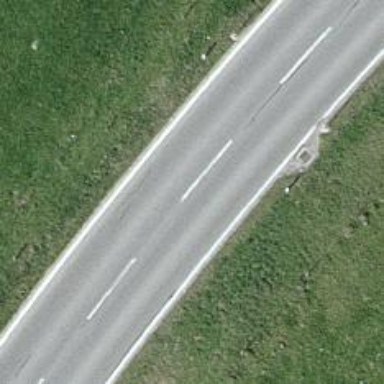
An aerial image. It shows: Secondary road.